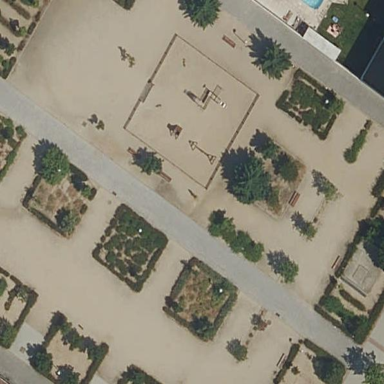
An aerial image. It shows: Park.